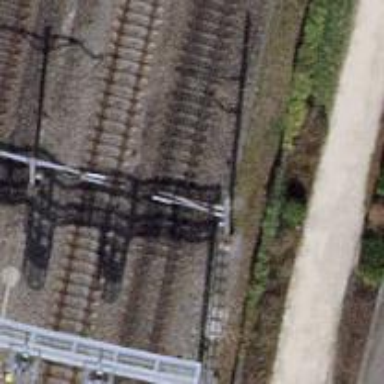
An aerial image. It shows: Power pole.